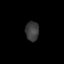
Tissue: skin
Cell type: Epithelial cells
Senescence score: 0.2481
Nuclear area (px): 253
Mean DAPI intensity: 60.289